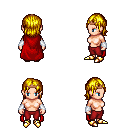
a pixel art fantasy rpg character, female body template, human, light skin, red cape, red pants, blonde long bangs hairstyle, bronze tiara, white cloth bracers, gold boots, four views (front, back, left, right), 2x2 character sprite sheet, small pixel art, hard edges, no anti-aliasing